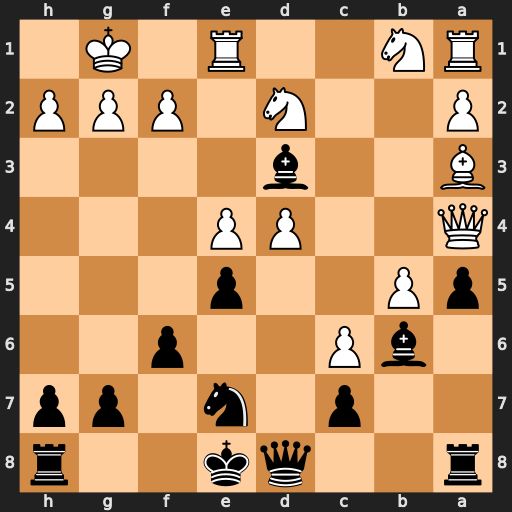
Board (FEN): r2qk2r/2p1n1pp/1bP2p2/pP2p3/Q2PP3/B2b4/P2N1PPP/RN2R1K1
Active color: b
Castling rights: kq
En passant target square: -
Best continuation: Qxd4 Qxd4 Bxd4 Nb3 Bxa1